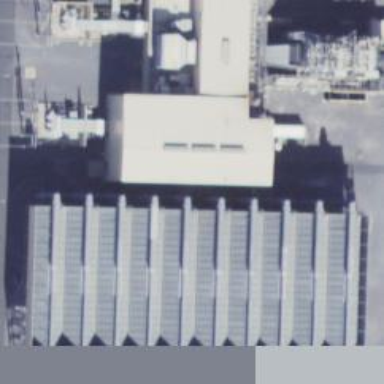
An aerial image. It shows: Gas-powered generator using steam turbine.